Question: >
<URL>
I'm studying C++, and very interesting about pointers. And I tried to change value of a constant value (my teacher called it 'backdoor', please clarify if I'm wrong) like this:
'''
const int i = 0;
const int* pi = &i;
int hackingAddress = (int)pi;
int *hackingPointer = (int*)pi;
*hackingPointer = 1;
cout << "Address: " << &i << " " << hackingPointer << endl;
cout << "Value: " << i << " " << *hackingPointer << endl;
system("PAUSE");
return 0;
'''
However, the result is very strange. Although the two addresses are the same, the values are different.

How is my code executed? And where is '0' and '1' value is stored exactly?
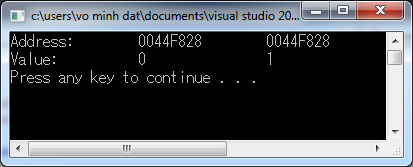
Answer: You've discovered a little thing that C++ developers call . You told the compiler that "'i' is a constant with the value 0". So when you ask the compiler for the value of 'i', it tells you that it is 0.
Mucking around with trying to change the value of a constant violates the assumptions made by the compiler (that constants are going to be, well, ), and so, the compiler is going to generate invalid or inconsistent code.
There are a lot of situations in C++ where it is possible to do something without the compiler catching it as an error, but the result is . And if you do that, then you get results like what you're seeing. The compiler does something weird and unexpected.
Oh, and if your teacher is trying to teach you from an example such as this, he's wrong, and you should be very scared.
The guarantee you get from code like this is this:
> the compiler can do literally anything it likes
When you write code, you have an implicit contract with the compiler:
"If I write well-defined C++ code, then you convert it into an executable with the same effects as described by the C++ standard".
When you do something like this, you violate the contract. And then the compiler isn't obliged to follow it either. If you give the compiler code that is not well-defined according to the C++ standard, then it can't, and isn't going to, create an executable which does as the C++ standard specifies.